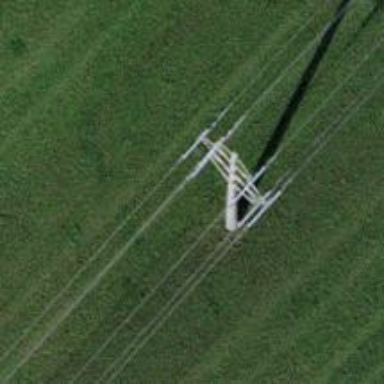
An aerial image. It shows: Concrete power pole.